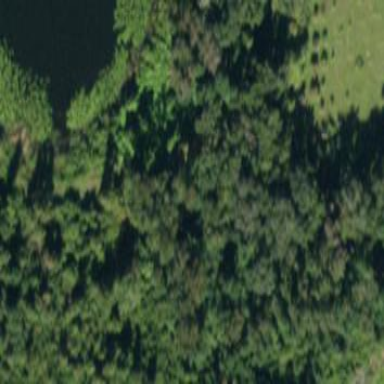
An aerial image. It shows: Mixed woodland area with various types of leaves.